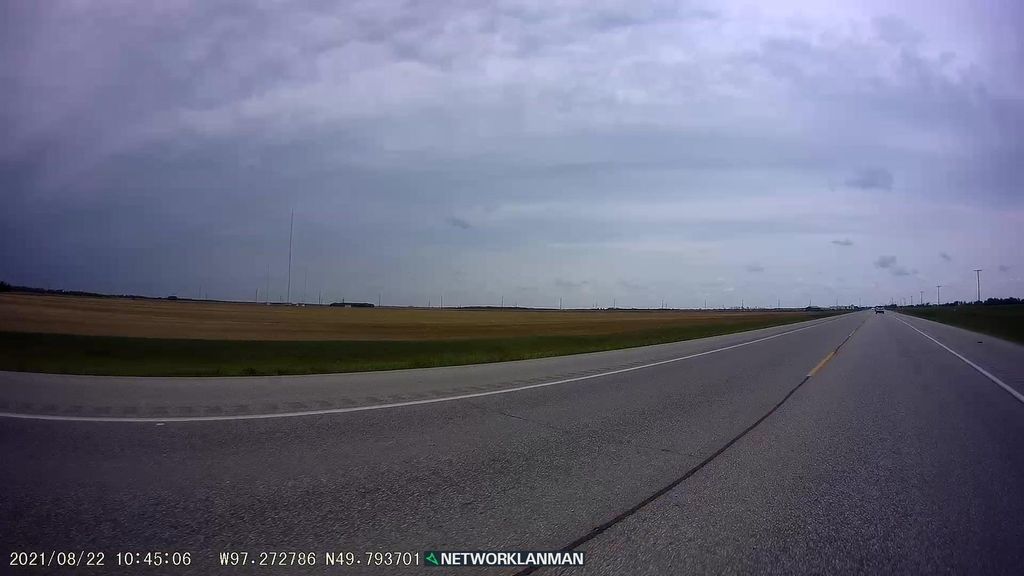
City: winnipeg